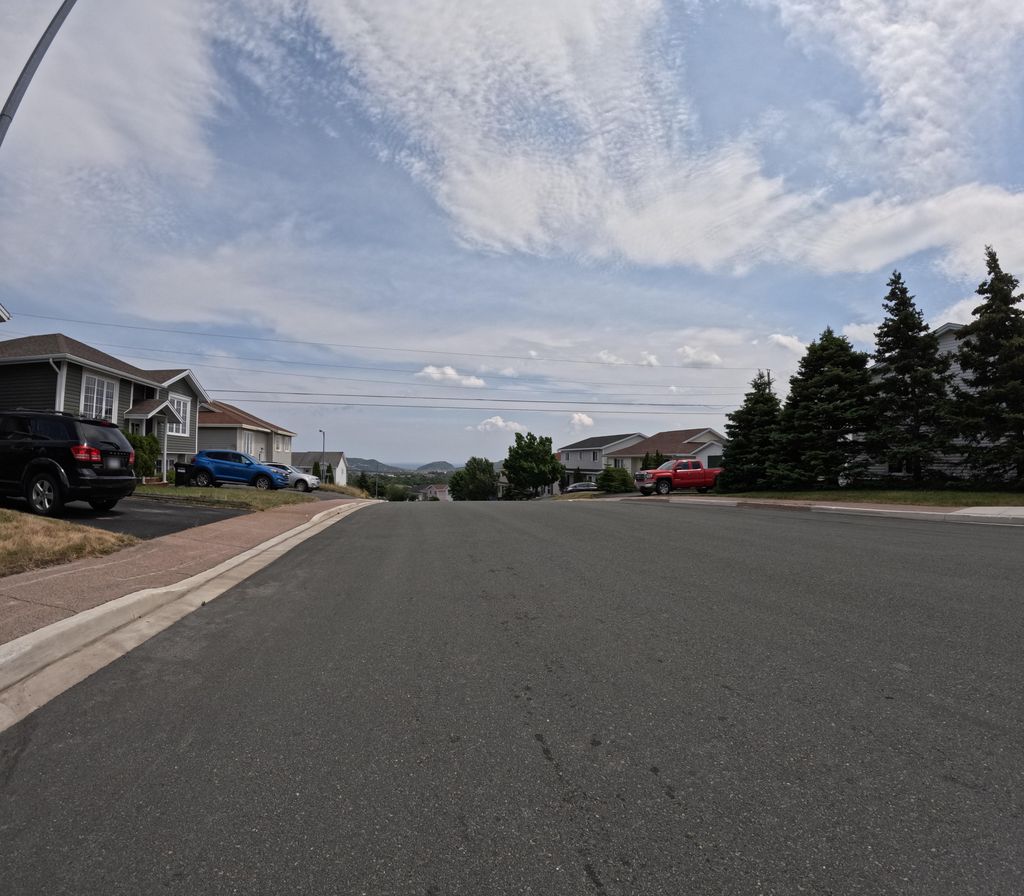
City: st_johns